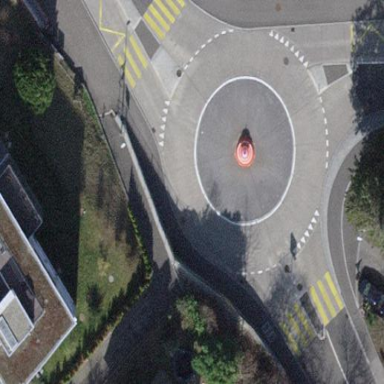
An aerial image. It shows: Asphalt road that is secondary route leading to roundabout.